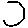
Label: hexagon